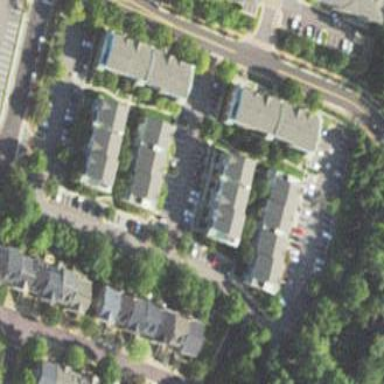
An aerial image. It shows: Residential area with apartments.